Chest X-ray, PA view. Patient: 64 years old, sex M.
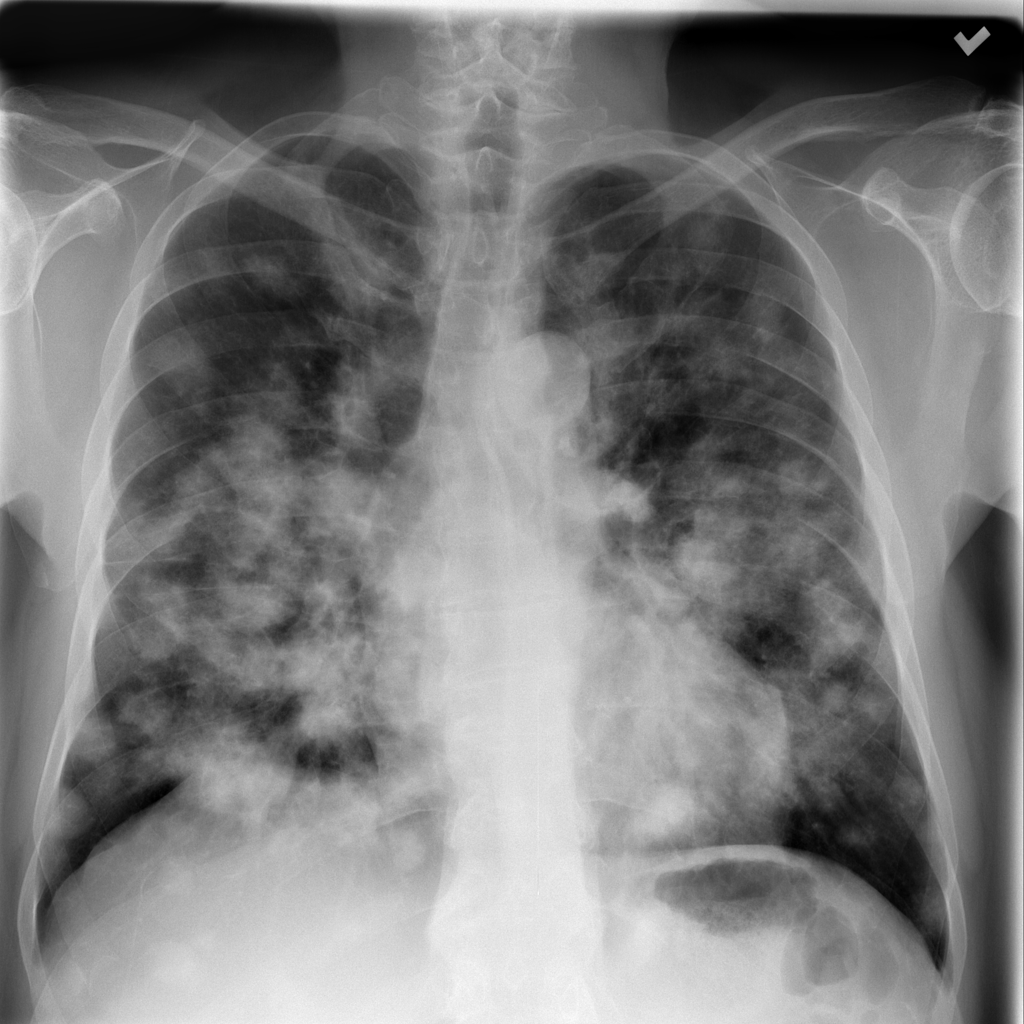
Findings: Mass